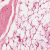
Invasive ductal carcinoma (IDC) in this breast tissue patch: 0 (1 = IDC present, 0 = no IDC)